Field crop: maize
Growth stage: 2
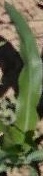
Species: maize